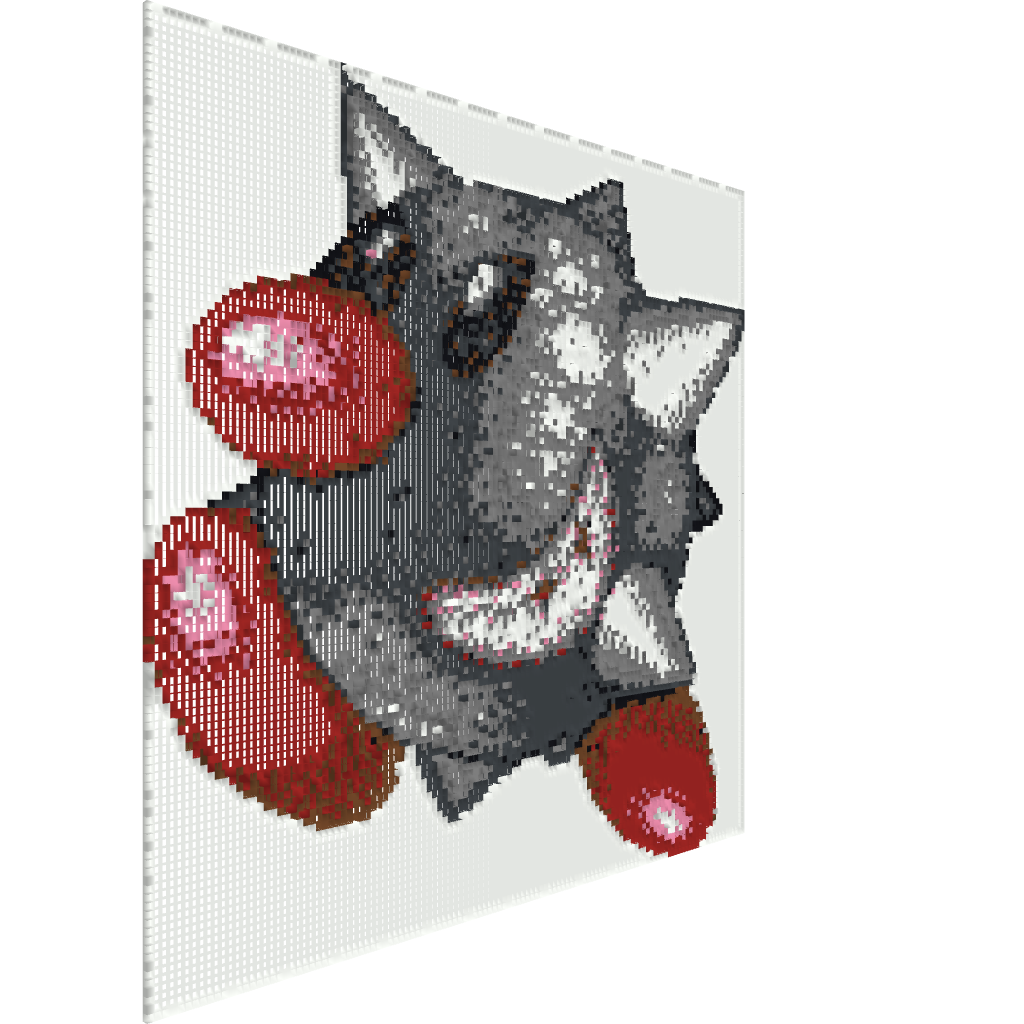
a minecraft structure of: Tap-Tap The Red Nose